Question: Hi this is a quick css 101,
I'm battling with aligning, maybe someone can help

on another note, i'd like to ask :
1. what is the correct way of thinking when building html divs - restricting div's sizes upfront and overriden:hidden it's contect -OR- letting the inner divs push the parent and hence sizing it.
2. what measures are prefered for divs so it will fit best different resolutions? rems/precents?
Thanks.
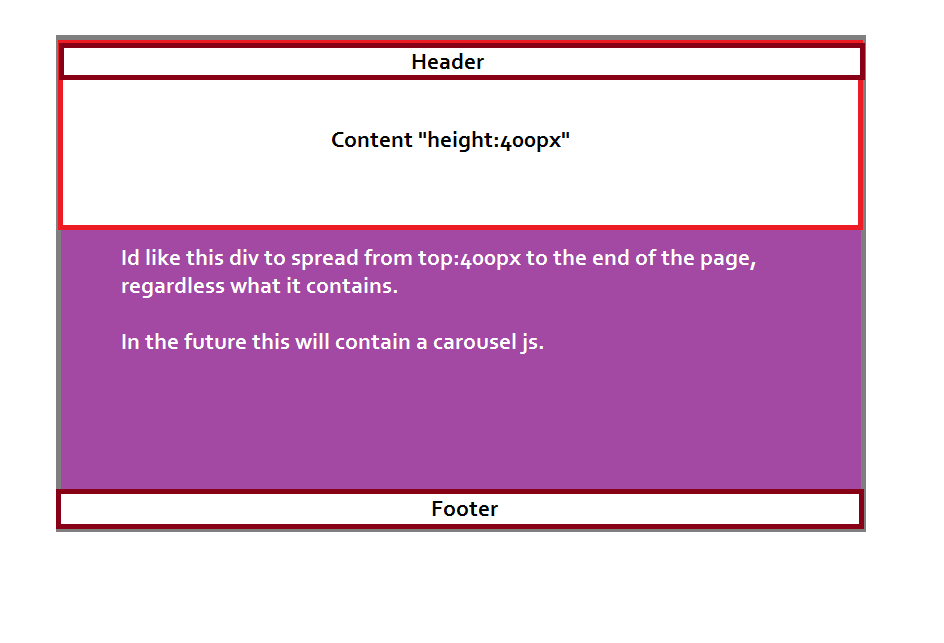
Answer: the wrapper should be a container for the content
'''
<div id="wrapper">
<div id="top"></div>
<div id="content"><p>content here</p></div>
</div>
<div id="footerbg"></div>
'''
I made the footer snap to the bottom outside of the wrapper, if you want to move the top outside that is also fine but remember you will have to adjust the bottom padding to compensate for its height too.
see jsFiddle here: <URL>
Answer to your QNs:
1. dependent on the situation, I will always try allow for the content to size the div - but I make sure I have padding and margins to reflect design.
2. I have always used px count for sizing and use media types in css to compensate for different resolutions